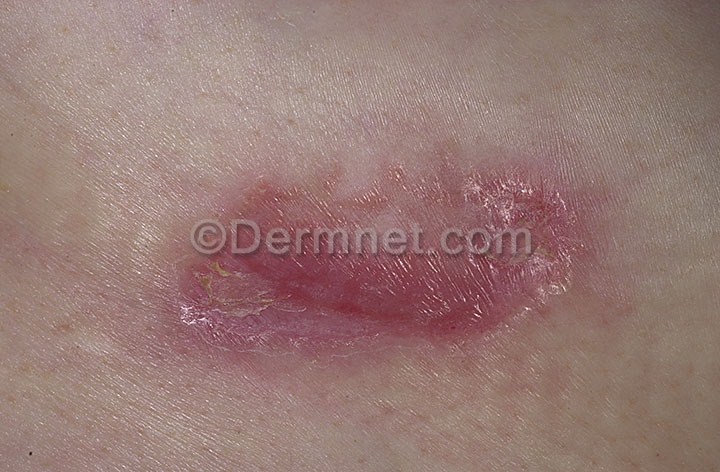
Disease: Actinic Keratosis Basal Cell Carcinoma and other Malignant Lesions